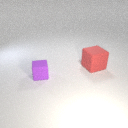
small purple rubber cube to the left of large red rubber cube